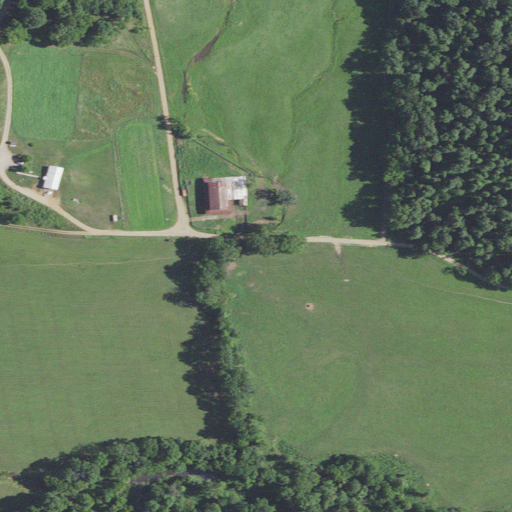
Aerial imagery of valley in Missouri named Big Branch Hollow containing pasture, deciduous forest, woody wetlands, open development, and low intensity development